Question: I am building an HTML page to be exported to PDF, in the same sence as printing the page. I would like to have the same header and footer on every page, but whatever I try... it doesn't work.
I am testing everything I have tried on both Chrome 34.0.xxx and Safari 7.0.3... both give the same results.
I have tried the 'possition: fixed' with 'bottom: 0' and 'top: 0'.
I have tried using a table:
'''
<table>
<thead>
<!-- Will print at the top of every page -->
</thead>
<tbody>
<!-- Page content -->
</tbody>
<tfoot>
<!-- Will print at the bottom of every page -->
</tfoot>
</table>
'''
I have tried using:
'''
.header {
display: table-header-group;
}
.body {
display: table-row-group;
}
.footer {
display: table-footer-group;
}
'''
The only thing I have not tried is the page-break option in CSS, since I do not know the height of the contents of the html page.
This is (for now) my HTML page:
'''
<!DOCTYPE HTML>
<html>
<head>
<title>Report</title>
<style type="text/css">
body, html {
font-family: "Helvetica","Arial";
font-size: 12px;
padding: 0;
margin: 0;
width: 100%;
height: 100%;
}
.body {
width: 100%;
background-color: blue;
margin: 50px 0 50px 0;
}
.header, .footer {
width: 100%;
height: 50px;
position: fixed;
}
.header {
top: 0;
background-color: red;
}
.footer {
bottom: 0;
background-color: green;
}
</style>
</head>
<body>
<div class="header">
This is a header
</div>
<div class="body">
Body<br/>
Body<br/>
Body<br/>
Body<br/>
Body<br/>
Body<br/>
Body<br/>
Body<br/>
Body<br/>
Body<br/>
Body<br/>
Body<br/>
Body<br/>
Body<br/>
Body<br/>
Body<br/>
Body<br/>
Body<br/>
Body<br/>
Body<br/>
Body<br/>
Body<br/>
Body<br/>
Body<br/>
Body<br/>
Body<br/>
Body<br/>
Body<br/>
Body<br/>
Body<br/>
Body<br/>
Body<br/>
Body<br/>
Body<br/>
Body<br/>
Body<br/>
Body<br/>
Body<br/>
Body<br/>
Body<br/>
Body<br/>
Body<br/>
Body<br/>
Body<br/>
Body<br/>
Body<br/>
Body<br/>
Body<br/>
Body<br/>
Body<br/>
Body<br/>
Body<br/>
Body<br/>
Body<br/>
Body<br/>
Body<br/>
Body<br/>
Body<br/>
Body<br/>
Body<br/>
Body<br/>
Body<br/>
Body<br/>
Body<br/>
Body<br/>
Body<br/>
Body<br/>
Body<br/>
Body<br/>
Body<br/>
Body<br/>
Body<br/>
Body<br/>
Body<br/>
Body<br/>
Body<br/>
Body<br/>
Body<br/>
Body<br/>
Body<br/>
Body<br/>
Body<br/>
Body<br/>
Body<br/>
Body<br/>
Body<br/>
Body<br/>
Body<br/>
Body<br/>
Body<br/>
Body<br/>
Body<br/>
Body<br/>
Body<br/>
Body<br/>
Body<br/>
Body<br/>
Body<br/>
Body<br/>
Body<br/>
Body<br/>
Body<br/>
Body<br/>
Body<br/>
Body<br/>
Body<br/>
Body<br/>
Body<br/>
Body<br/>
Body<br/>
Body<br/>
Body<br/>
Body<br/>
Body<br/>
Body<br/>
Body<br/>
Body<br/>
Body<br/>
Body<br/>
Body<br/>
Body<br/>
Body<br/>
Body<br/>
Body<br/>
Body<br/>
Body<br/>
Body<br/>
Body<br/>
Body<br/>
Body<br/>
Body<br/>
Body<br/>
Body<br/>
Body<br/>
Body<br/>
Body<br/>
Body<br/>
Body<br/>
Body<br/>
Body<br/>
Body<br/>
Body<br/>
Body<br/>
Body<br/>
Body<br/>
Body<br/>
Body<br/>
Body<br/>
Body<br/>
Body<br/>
Body<br/>
</div>
<div class="footer">
This is the footer
</div>
</body>
</html>
'''
The result is that I get the "This is a header" and "This is a footer" on the first page, but not the following pages:

How can I get the footer and header on each page?
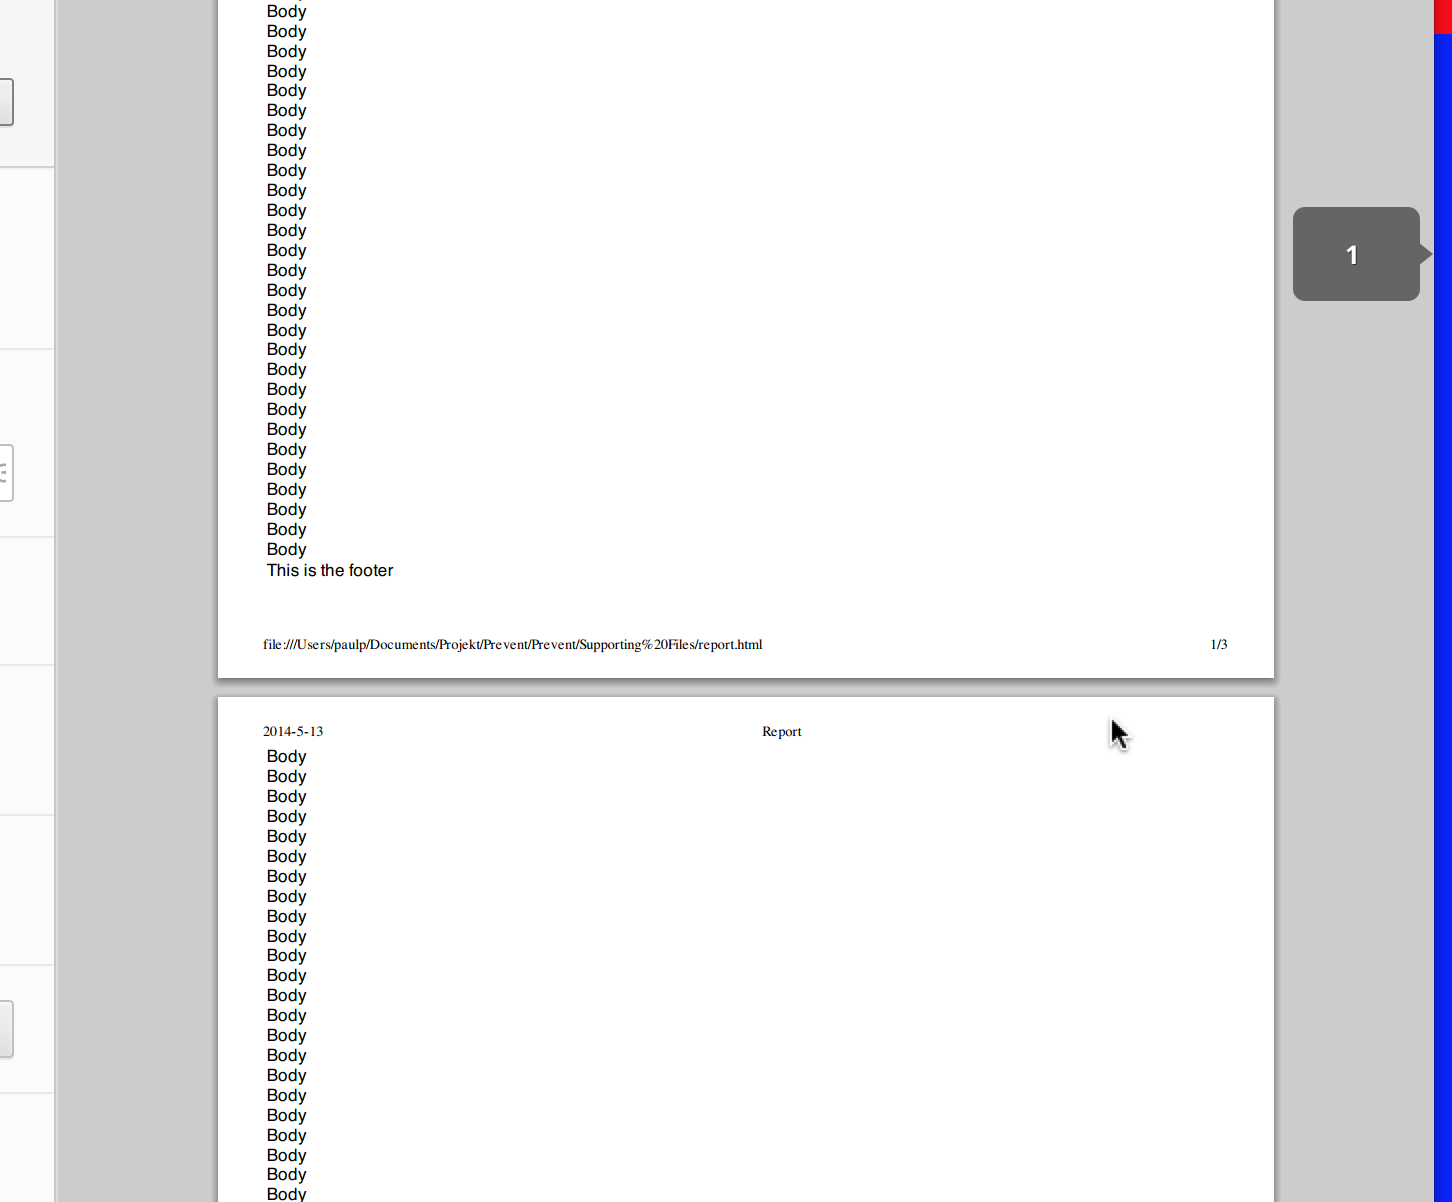
Answer: I ended up forking the <URL> project and adding support for sending in header and footer UIView.
Check it out here: <URL>